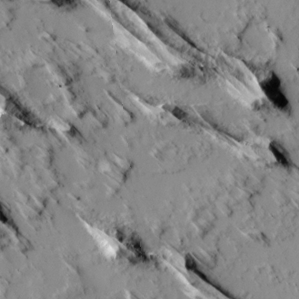
Label: non_frost